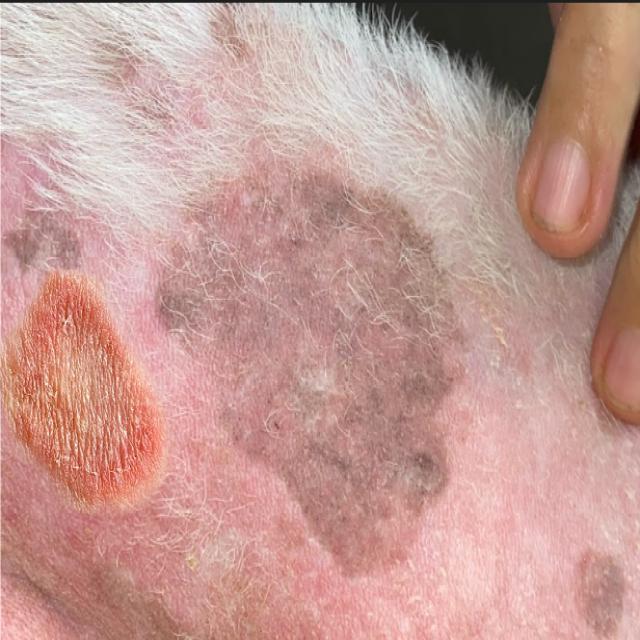
Canine ringworm (Dermatophytosis) — fungal infection caused by Microsporum or Trichophyton. Presents with circular alopecia, scaling, crusting, and broken hairs.